Field crop: maize
Growth stage: 2
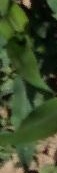
Species: maize